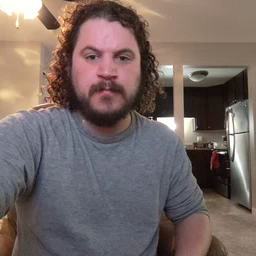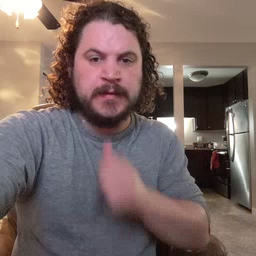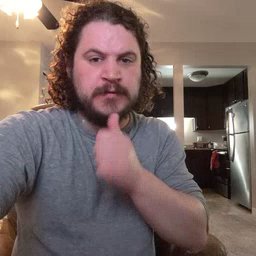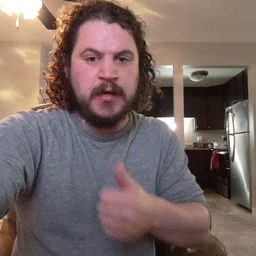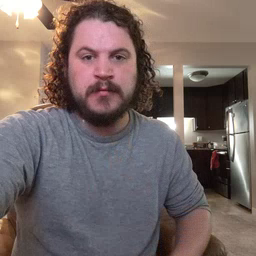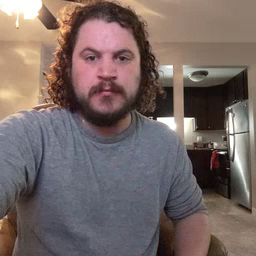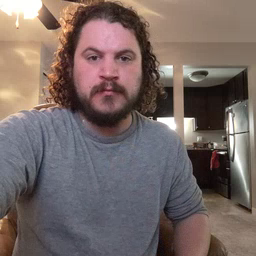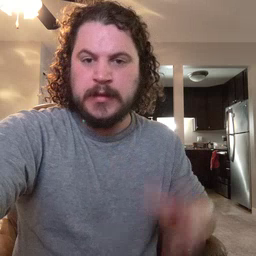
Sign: not